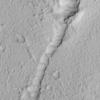
Label: not_dusty